Field crop: maize
Growth stage: 2
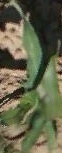
Species: maize